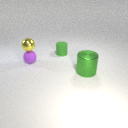
small purple rubber sphere in front of small green rubber cylinder